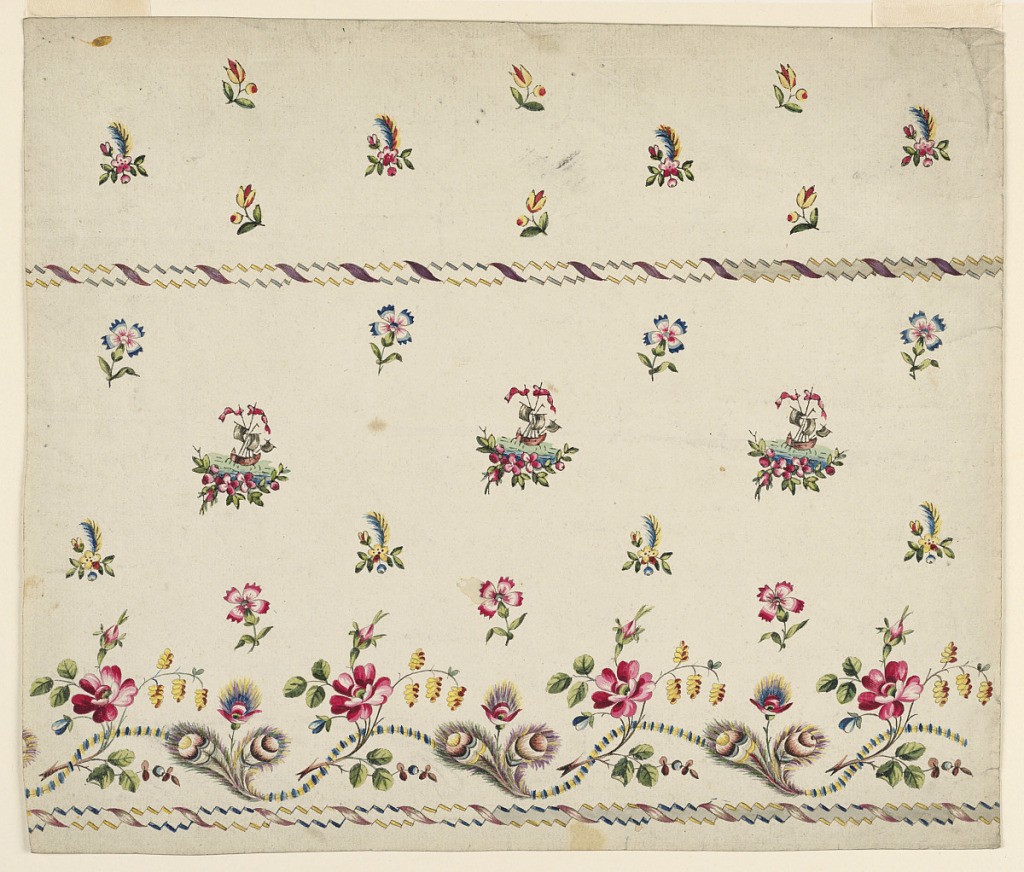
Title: Design for an Embroidery
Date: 1775–1790
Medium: Pen and ink, brush and gouache on paper
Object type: Drawing
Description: A tall border is formed by a seesaw motif, intertwined with a ribbon on top and at the bottom. A rinceau is shown over the bottom border. It consists of a waved ribbon with feather motifs; flower boughs are laid upon it. The field shows four horizontal rows with staggered motifs in alternate ones. The first and fourth row consist of flower boughs, the second one of a ships on the sea, framed below by flower boughs, the third one consists of a bunch of flowers. On top are three horizontal rows with flwoer boughs and a repitition of the third row of the border.